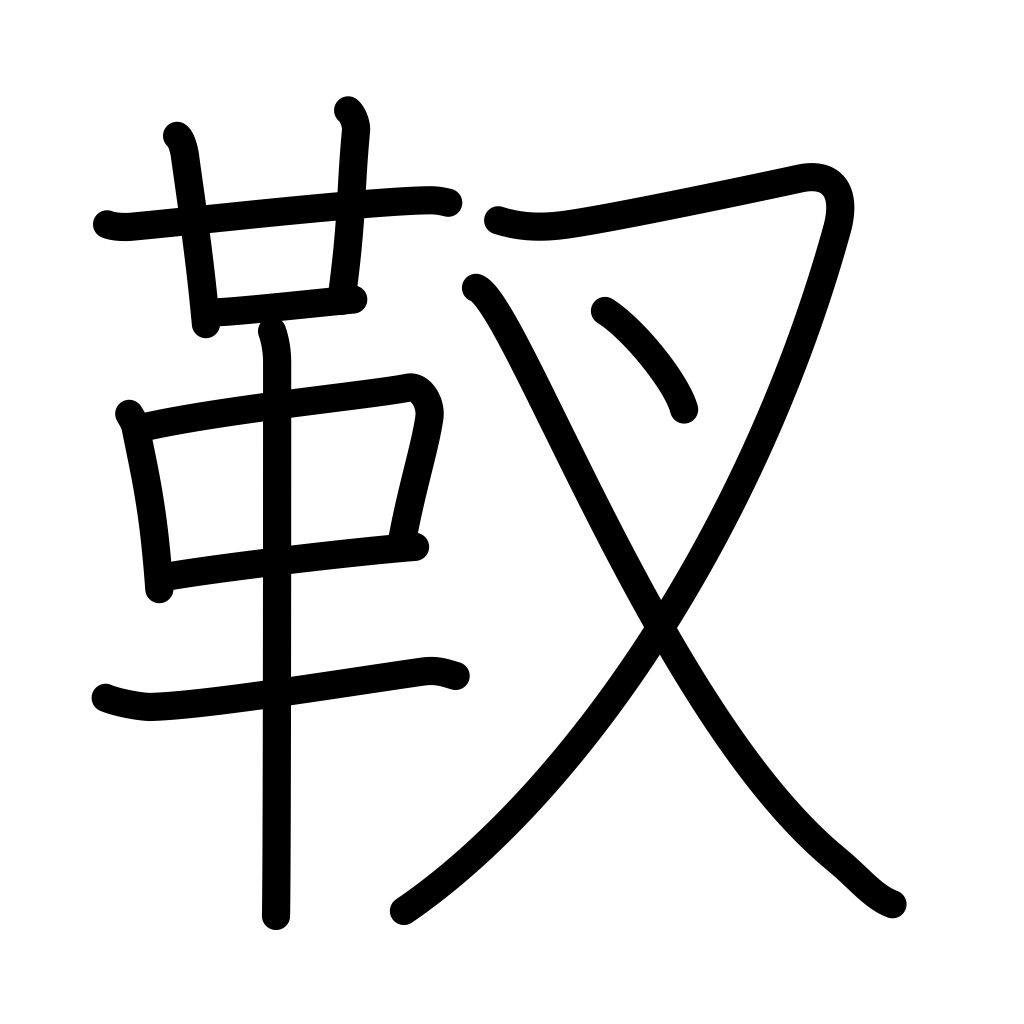
Meaning: quiver